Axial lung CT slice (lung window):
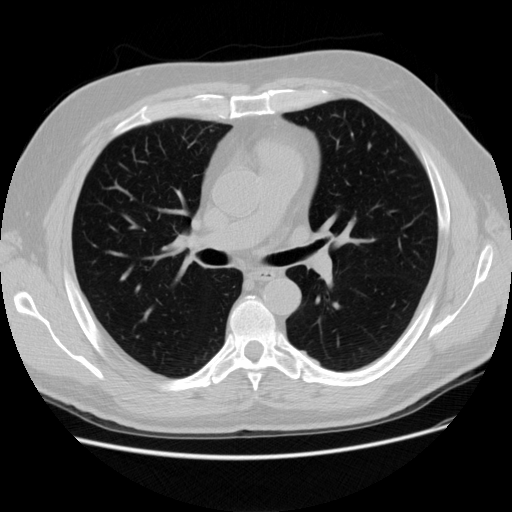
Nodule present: no